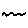
Label: zigzag